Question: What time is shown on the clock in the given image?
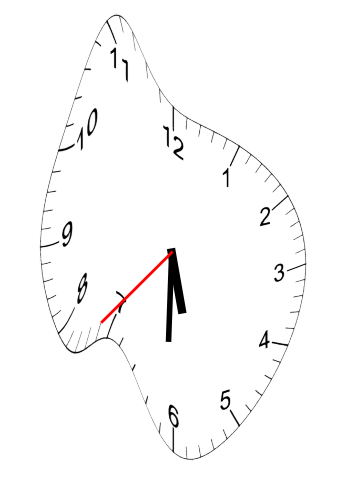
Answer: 05:30:37